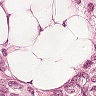
Metastatic tissue present: yes